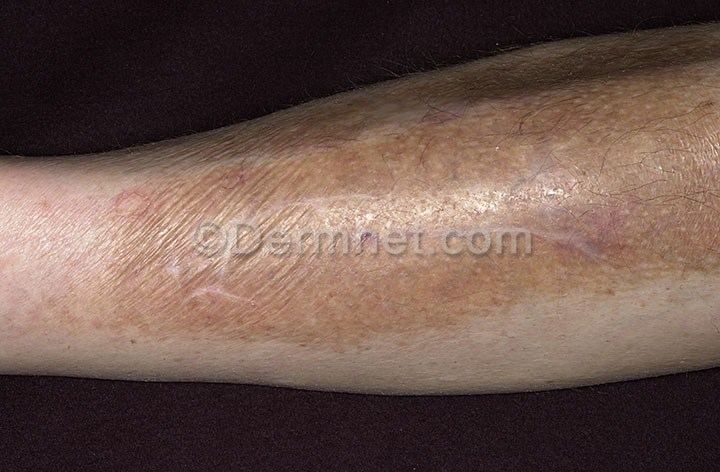
Disease: Light Diseases and Disorders of Pigmentation